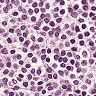
Metastatic tissue present: no